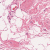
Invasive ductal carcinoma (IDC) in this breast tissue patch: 0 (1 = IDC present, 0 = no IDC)